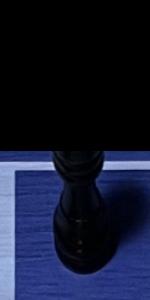
Label: Rook_Black